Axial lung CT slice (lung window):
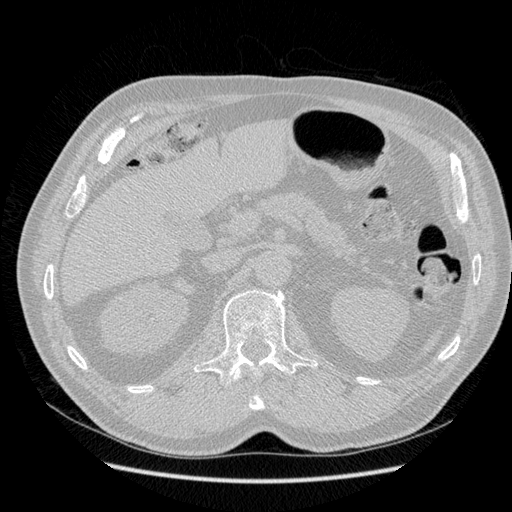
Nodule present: no